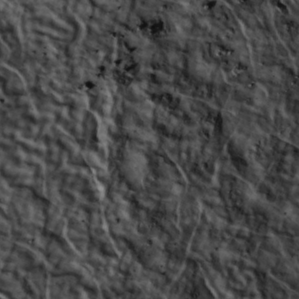
Label: non_frost